三年级 · 算术
用坚式计算。（带 的要验算）

$28 \times 35=$

$60 \times 74=$

$378 \div 9=$

$\star 850 \div 8=$
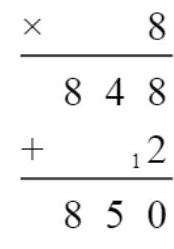
答案: $980 ; 4440 ; 42 ; 106 \ldots . .2$

【分析】笔算两位数乘两位数的进位乘法时, 用第二个乘数每一位上的数分别去乘第一个乘数, 用哪一位上的数去乘, 积的末尾就和那一位对齐, 哪一位乘得的积满几十, 就要向前一位进几, 再把两次乘得的积相加。

三位数除以一位数: 从被除数的高位起, 先用除数试除被除数百位上的数, 如果它比除数小, 再试除多一位数; 除到被除数的哪一位, 就在那一位上面写上商; 每次除后余下的数必须比除数小, 验算方法: 商 $\times$ 除数+余数 $=$ 被除数。

【详解】 $28 \times 35=980 \quad 60 \times 74=4440 \quad 378 \div 9=42 \quad \star 850 \div 8=106 \ldots \ldots .2$

\begin{tabular}{r}
28 \\
$\times \quad 35$ \\
\hline 140 \\
84 \\
\hline $980 \quad 74$ \\
\hline 244 \\
44440
\end{tabular}
$9 \longdiv { 4 2 } \quad 8 \longdiv { 1 0 6 }$ $\frac{36}{18}$
106
$\frac{8}{50}$
$\frac{18}{0}$
$\frac{48}{2}$